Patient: sex M, age 43
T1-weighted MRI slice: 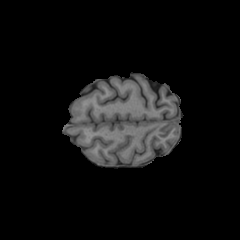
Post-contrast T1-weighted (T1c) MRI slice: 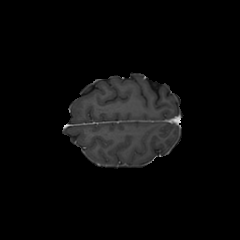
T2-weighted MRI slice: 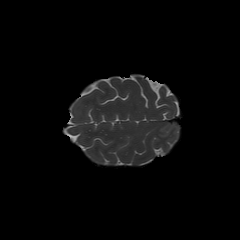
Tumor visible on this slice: no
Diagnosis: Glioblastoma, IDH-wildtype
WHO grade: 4